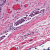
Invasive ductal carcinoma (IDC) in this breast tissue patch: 0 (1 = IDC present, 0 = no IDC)